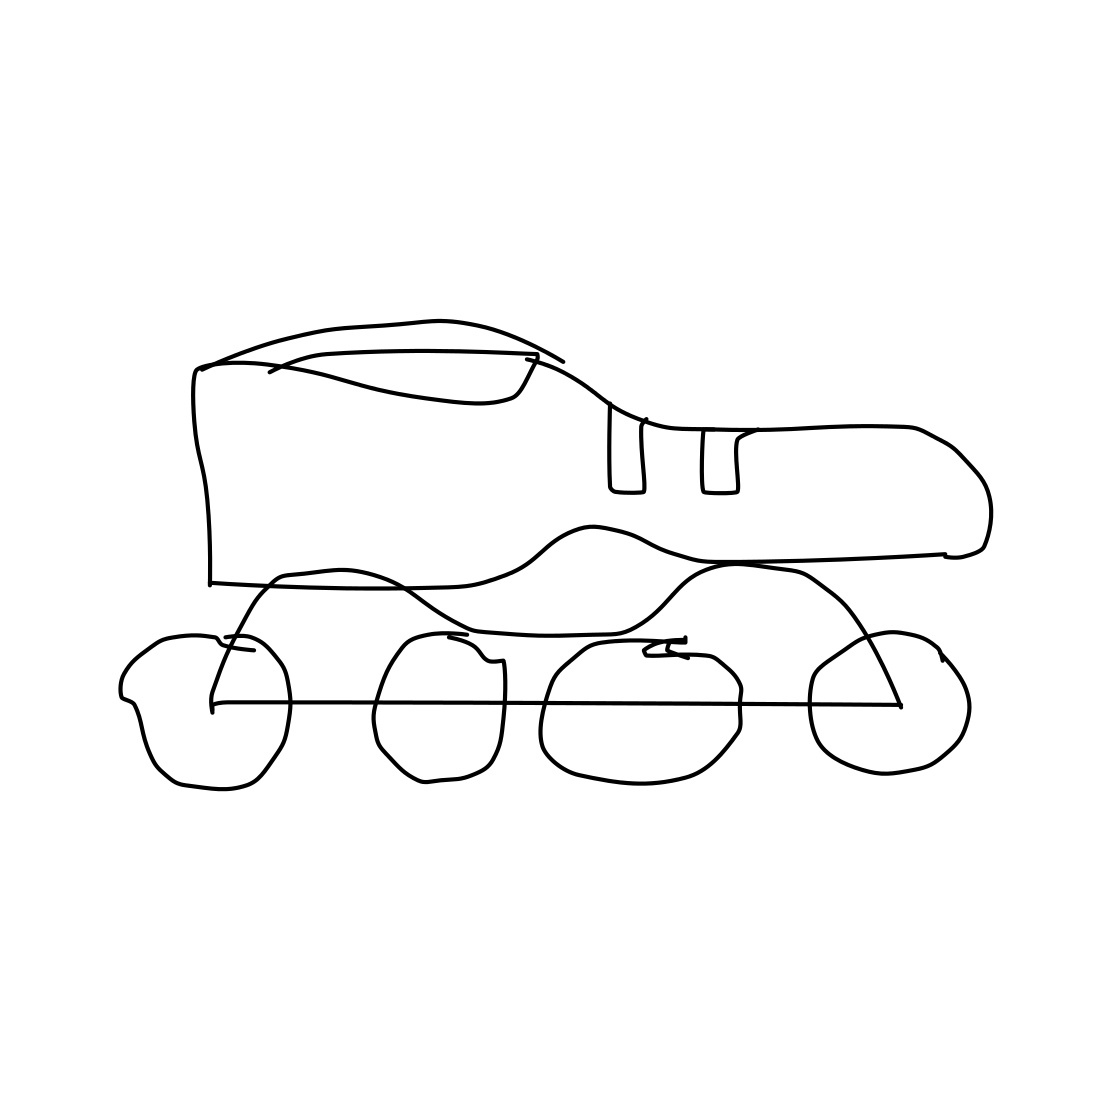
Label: rollerblades